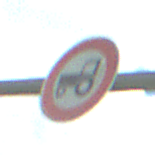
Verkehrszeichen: VerbotKraftfahrzeugeZuegeNichtSchneller25
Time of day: Midday
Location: Outdoor (Nature)
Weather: PartlyCloudy
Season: NotSpecified
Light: Natural